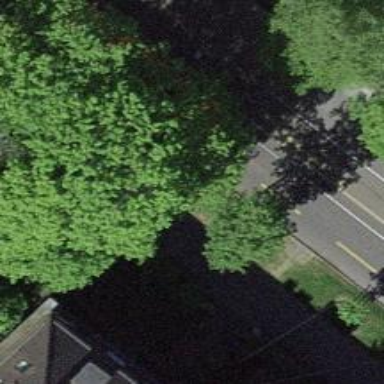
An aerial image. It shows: Avenue of trees.